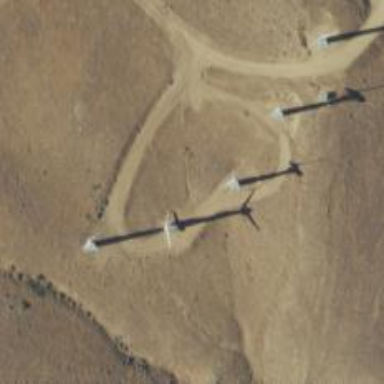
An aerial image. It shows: Wind generator powered by wind turbine.